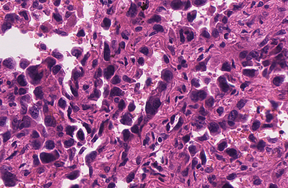
Tumor epithelial tissue: yes
Tumor-associated stroma tissue: yes
Normal tissue: no